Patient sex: M
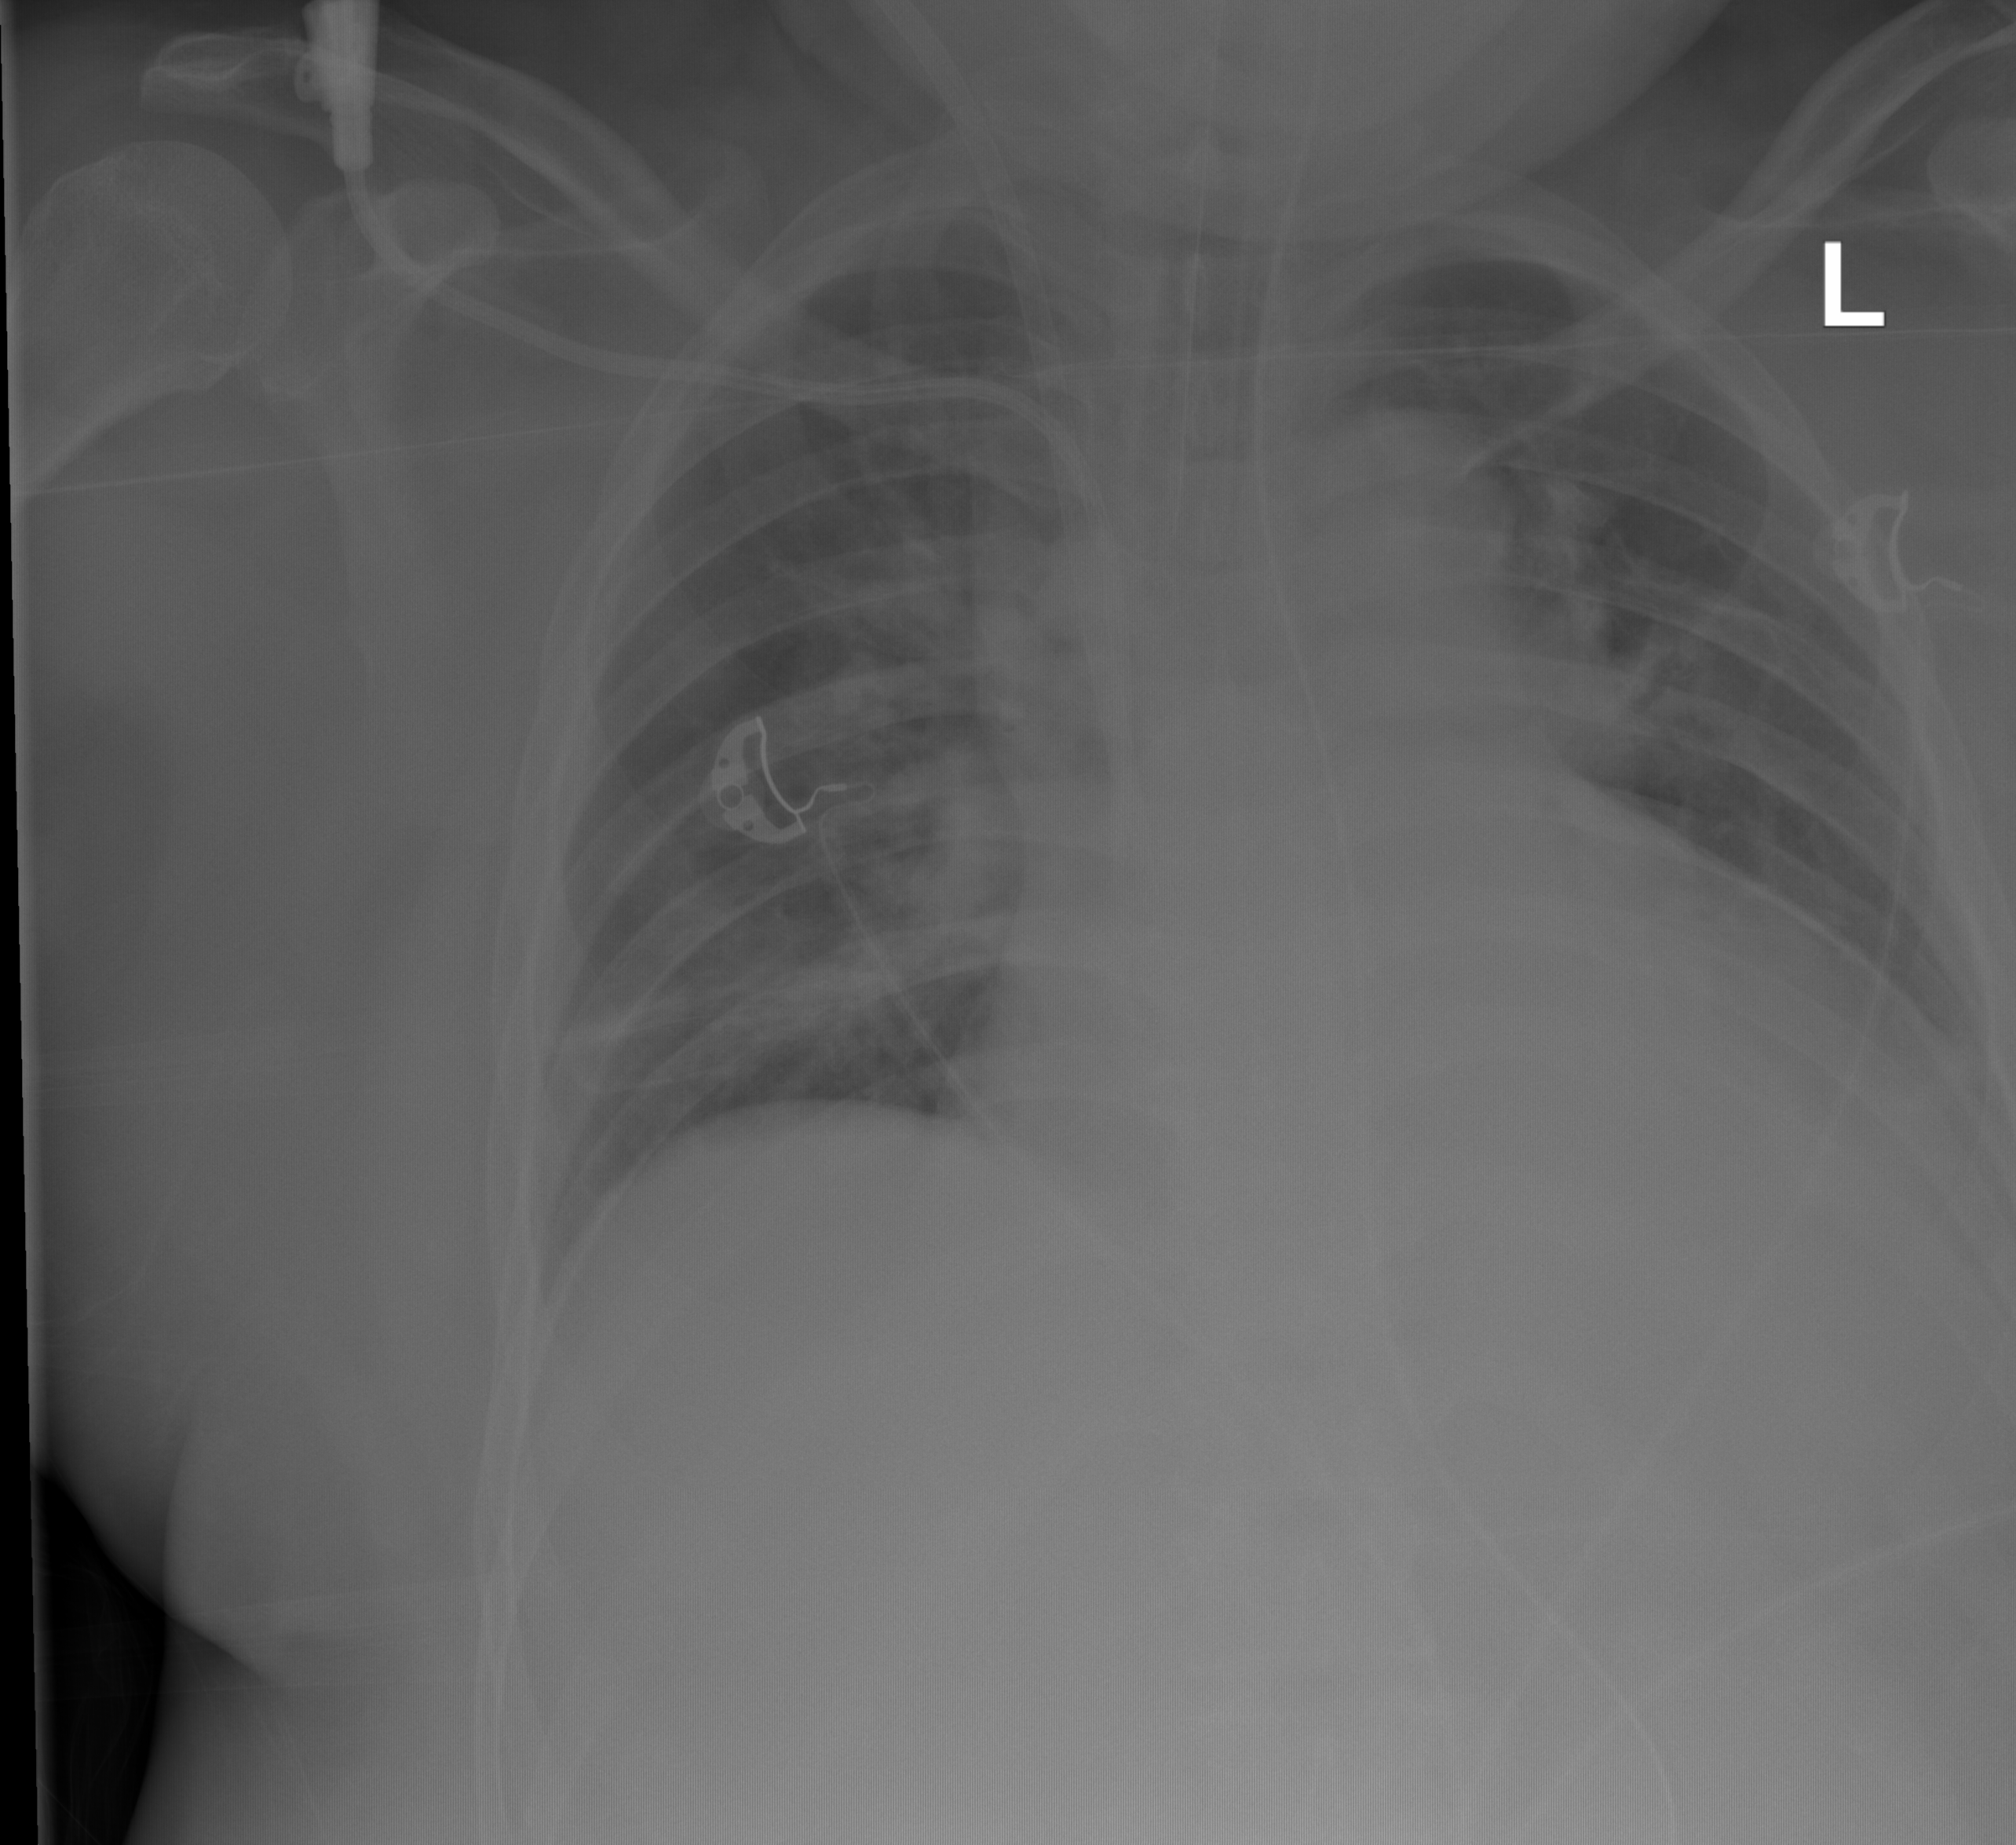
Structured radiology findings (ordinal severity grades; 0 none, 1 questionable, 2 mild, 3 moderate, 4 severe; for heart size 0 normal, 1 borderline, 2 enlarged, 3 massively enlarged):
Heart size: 3
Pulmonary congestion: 0
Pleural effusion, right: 0
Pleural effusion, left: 0
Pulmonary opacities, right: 0
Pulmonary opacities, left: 0
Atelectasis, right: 2
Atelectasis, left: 2